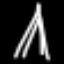
Label: The Eiffel Tower